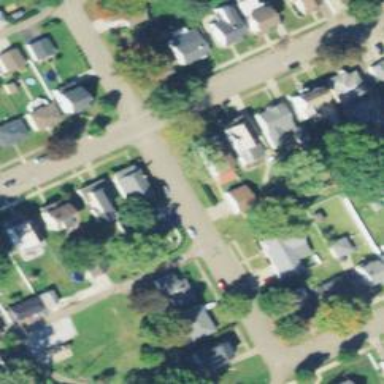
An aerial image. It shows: Alley classified as service road.